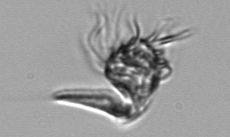
Label: Tontonia_appendiculariformis